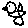
Label: bird